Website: ulta-beauty
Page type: customer-info-address
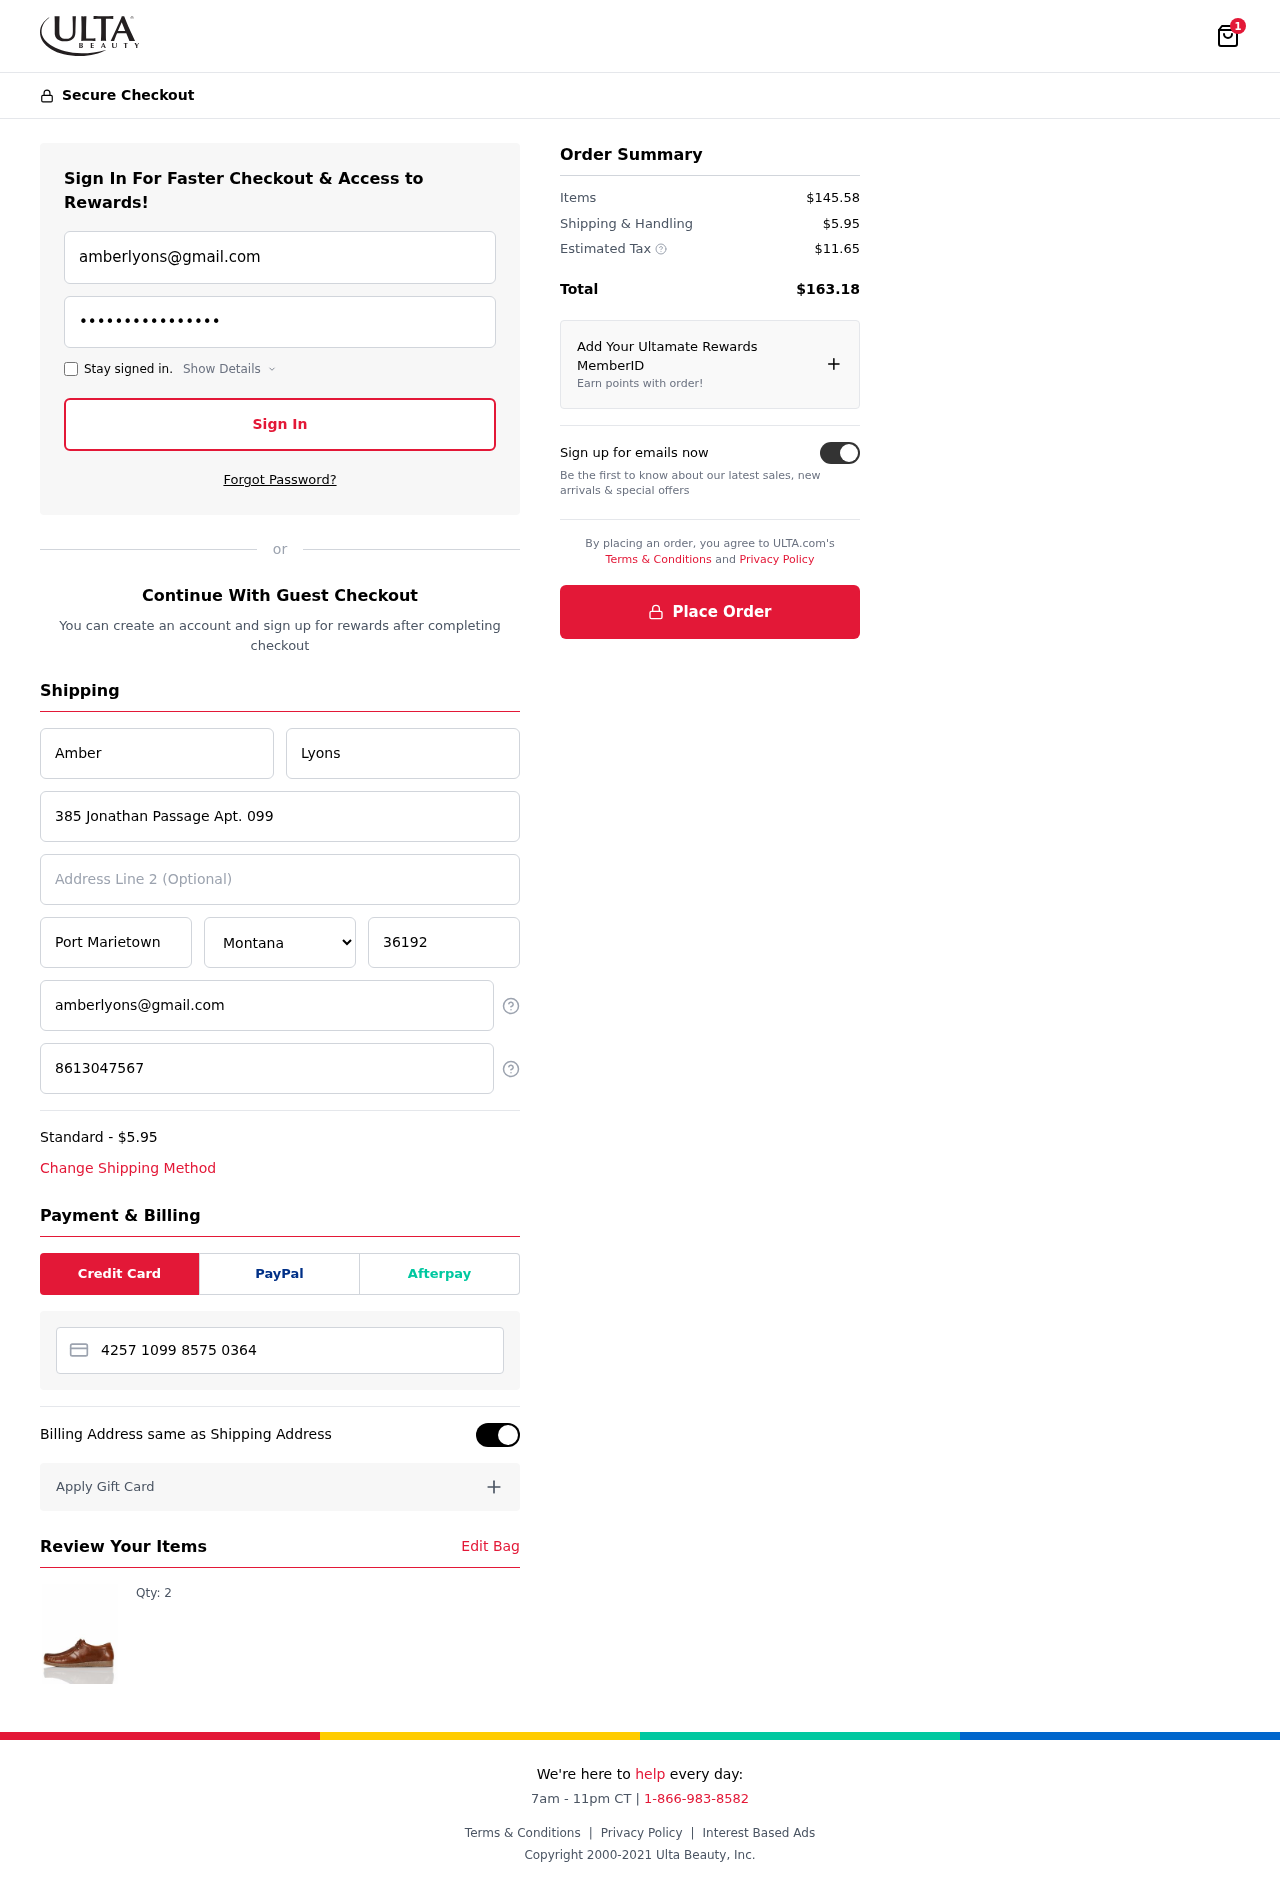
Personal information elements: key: PII_CARD_NUMBER
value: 4257 1099 8575 0364
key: PII_CITY
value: Port Marietown
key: PII_EMAIL
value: amberlyons@gmail.com
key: PII_FIRSTNAME
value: Amber
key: PII_LASTNAME
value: Lyons
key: PII_PHONE
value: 8613047567
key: PII_POSTCODE
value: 36192
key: PII_STATE
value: Montana
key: PII_STREET
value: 385 Jonathan Passage Apt. 099
Product elements: key: PRODUCT1_QUANTITY
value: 2
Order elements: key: ORDER_NUM_ITEMS
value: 1
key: ORDER_SHIPPING_COST
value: $5.95
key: ORDER_ITEMS_TOTAL
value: $145.58
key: ORDER_SHIPPING_COST2
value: $5.95
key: ORDER_TAX
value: $11.65
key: ORDER_TOTAL
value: $163.18